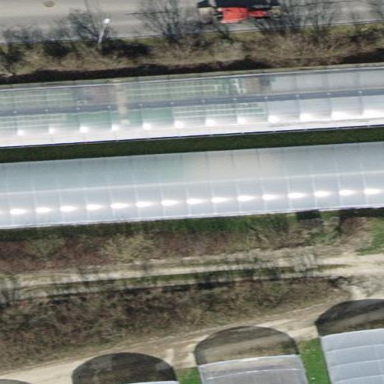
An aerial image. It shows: Greenhouse.